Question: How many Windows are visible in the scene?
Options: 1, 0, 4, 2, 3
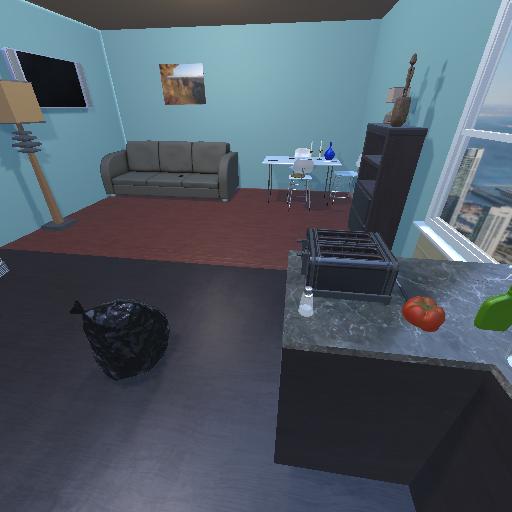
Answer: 1